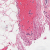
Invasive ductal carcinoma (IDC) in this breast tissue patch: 0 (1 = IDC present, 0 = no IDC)